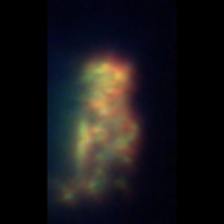
Taxon: Unknown_detritus
Group: Unknown